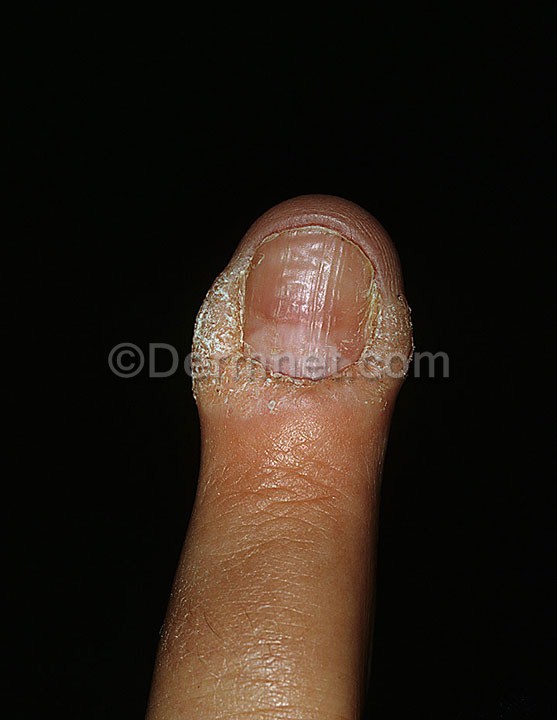
Disease: Warts Molluscum and other Viral Infections